Question: First time with chrome extensions - I am making a bookmarks extension. I want my 'content script' to send data to my background pop-up page after scraping data from the web page.
I am following the <URL>. So I have a content script 'background.js' with this code:
'''
var pageInfo = {
'title': document.title,
'url': window.location.href,
'summary': window.getSelection().toString()
};
// Send the information back to the extension
chrome.runtime.sendMessage(pageInfo, function(response){
console.log(response);
});
'''
And then my background page script 'main.js' intercepts this message like so:
'''
chrome.runtime.onMessage.addListener(
function(request, sender, sendResponse) {
$('#title').val(request.title); // this is not working
console.log('request: ', request);
console.log('sender: ', sender);
sendResponse('funky');
}
);
'''
Now the data is being passed through back and forth properly. Those console statements above work! But my form field '#title' is still not populated. My background page html (pop-up) form is this:
'''
<form id="addbookmark">
<p><label for="title">Title</label><br />
<input type="text" id="title" name="title" size="50" value="" /></p>
<p><label for="url">Url</label><br />
<input type="text" id="url" name="url" size="50" value="" /></p>
<p><label for="summary">Summary</label><br />
<textarea id="summary" name="summary" rows="6" cols="35"></textarea></p>
<p><label for="tags">Tags</label><br />
<input type="text" id="tags" name="tags" size="50" value="" /></p>
<p>
<input id="save" type="submit" value="Save Bookmark" />
<span id="status-display"></span>
</p>
</form>
<script src="jquery.min.js">
</script>
<script src="main.js"></script>
'''
My form fields show up empty when I refresh a web page

So what am I doing wrong? How do I debug and fix this?
Here is my 'manifest.json' for reference
'''
{
"name": "plugin name",
"version": "0",
"description": "What do I do as an extension",
"background": {
"scripts": ["jquery.min.js", "main.js"]
},
"manifest_version": 2,
"browser_action": {
"name": "Manipulate DOM",
"icons": ["icon.png"],
"default_icon": "icon.png",
"default_popup": "background.html"
},
"permissions": [
"tabs",
"http://*/",
"https://*/"
],
"web_accessible_resources": ["jquery.min.map"],
"content_scripts": [ {
"js": [ "jquery.min.js", "background.js" ],
"matches": [ "http://*/*", "https://*/*"]
}]
}
'''
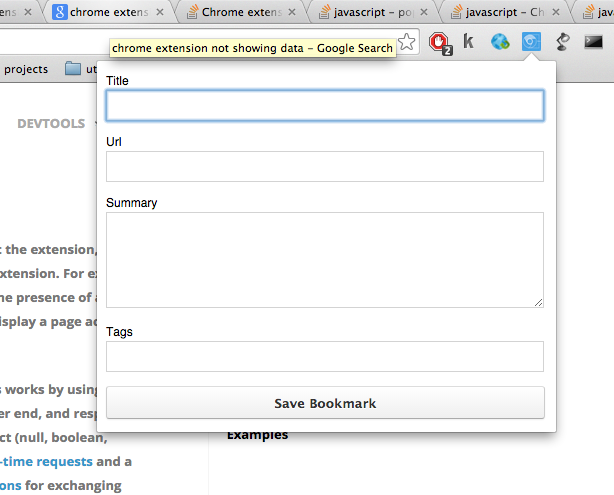
Answer: Please read the <URL> and .
It is extremely confusing to name a 'background.js', and the 'background.html', which we can see from the fact that it effectively confused you.
---
A is an invisible page that is active as long as Chrome runs. It's different from the , that is created as you click on the browser action and destroyed when it loses focus.
As such, it's rarely useful to run the same script ('main.js') on both - they serve different purposes.
---
What currently happens is: your content script runs once when the page loads, and sends a message. At this point, presumably the popup is closed, so your background page receives the message and answers. Note that at this point it throws an error, because '#title' doesn't exist on the background page. You can see this if you open the extension list at 'chrome://extensions' and enable Developer Mode.
If, by any chance, your popup was open exactly at the moment the content script executes, it would receive the message and work as intended.
---
A better yet solution is to keep your original logic, but inject the script programmatically from the popup. Why is it better? When you are invoking the script from the popup, you are granted permissions for that tab by 'activeTab'. This means much less scary permissions are needed.
1) Put your content script into 'content.js'
'''
// content.js
var pageInfo = {
'title': document.title,
'url': window.location.href,
'summary': window.getSelection().toString()
};
// Send the information back to the extension
chrome.runtime.sendMessage(pageInfo);
'''
2) Remove 'content_scripts' from the manifest and adjust the permissions:
'''
"permissions": [ "activeTab" ],
'''
3) In the popup code, inject the script and listen for the message:
'''
// popup.js
chrome.runtime.onMessage.addListener(
function(request, sender, sendResponse) {
$('#title').val(request.title);
// ...
}
);
// Injection defaults to current tab, no need to query
chrome.tabs.executeScript({file: "jquery.min.js"}, function(){
chrome.tabs.executeScript({file: "content.js"});
});
'''
End result: no <URL>, no "stray code" in tabs until you click your button.
Note: with this solution, you don't need a background page at all. Until you need it, just remove the '"background"' key from the manifest.